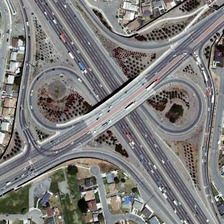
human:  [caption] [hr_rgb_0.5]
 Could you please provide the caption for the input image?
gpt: some buildings are near a viaduct with two circles .

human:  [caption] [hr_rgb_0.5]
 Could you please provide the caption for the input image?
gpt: some buildings are near a viaduct with two circles .

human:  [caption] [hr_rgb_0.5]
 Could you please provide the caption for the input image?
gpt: some buildings are near a viaduct with two circles .

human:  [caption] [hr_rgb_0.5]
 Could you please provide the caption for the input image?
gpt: some buildings are near a viaduct with two circles .

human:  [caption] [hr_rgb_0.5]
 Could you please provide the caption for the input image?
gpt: some buildings are near a viaduct with two circles .